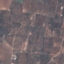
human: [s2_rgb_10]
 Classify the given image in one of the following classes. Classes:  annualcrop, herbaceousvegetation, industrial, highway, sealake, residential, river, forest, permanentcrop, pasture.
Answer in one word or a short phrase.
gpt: PermanentCrop